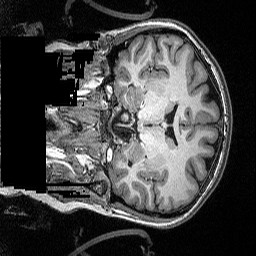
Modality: T1w
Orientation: coronal
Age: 21
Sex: female
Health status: healthy
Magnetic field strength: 3 T
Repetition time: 2.53 s
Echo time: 0.00331 s